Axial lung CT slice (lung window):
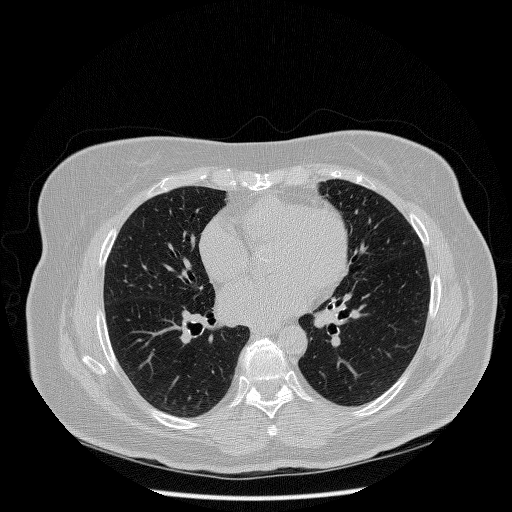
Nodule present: no